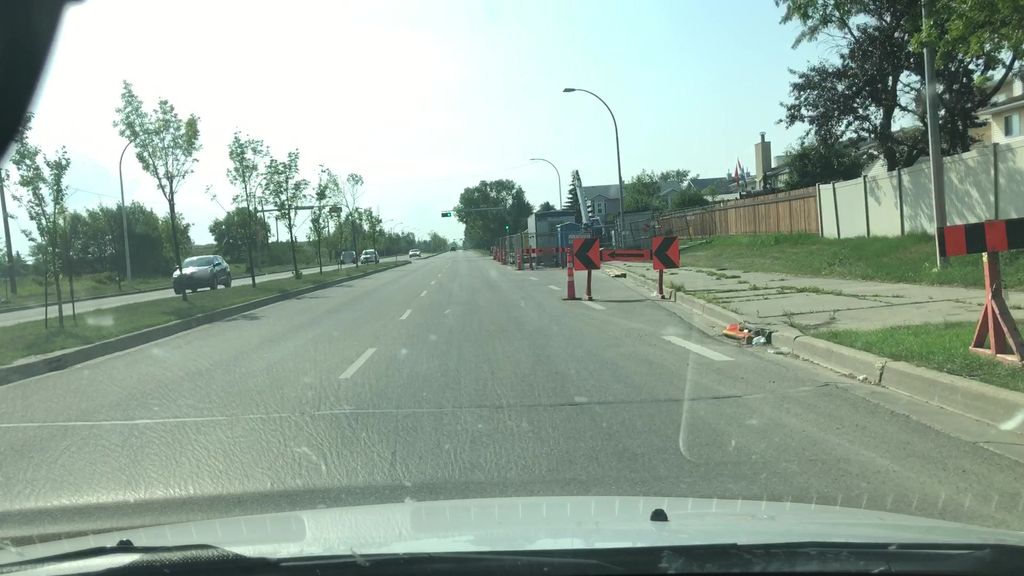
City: edmonton